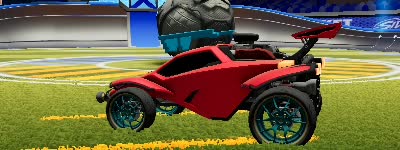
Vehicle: octane